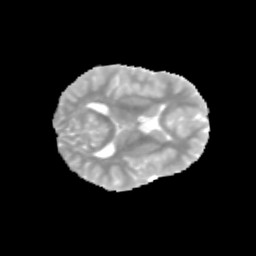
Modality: MD
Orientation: axial
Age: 12
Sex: male
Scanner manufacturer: siemens
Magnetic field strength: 3 T
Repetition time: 3.8 s
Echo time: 0.07 s